Question: This is the background image:

'''
#logo
{background-image:url('logo.png');width:20px;height:23px;}
#logo:hover
{background-position:0 -23px;-webkit-transition: all 0.5s ease;}
#logo span
{margin-left:-3000px;}
'''
'''
<a href="#"><div id="logo"><span>logo</span></div></a>
'''
This code gives me a slide effect (a vertical slide from the black S to the pink one) instead of the fade effect I'm looking for. Creating two images, would solve the issue, but that is not possible in this case.
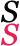
Answer: Try this - <URL>
'''
a, #logo {
background: url('http://i.stack.imgur.com/w5ZnN.png') 0 -23px;
width: 20px;
height: 23px;
display: block;
}
#logo {
background-position: 0 0;
-webkit-transition: opacity .5s linear;
-moz-transition: opacity .5s linear;
transition: opacity .5s linear;
}
#logo:hover {
opacity: 0;
}
#logo span {
margin-left:-3000px;
}
'''